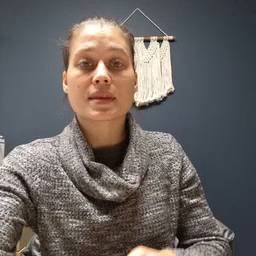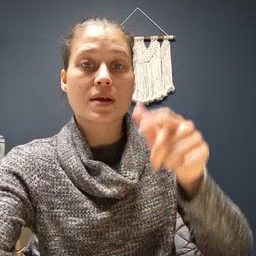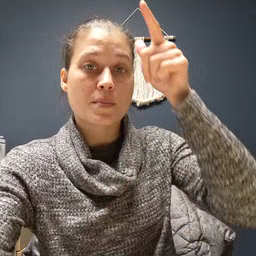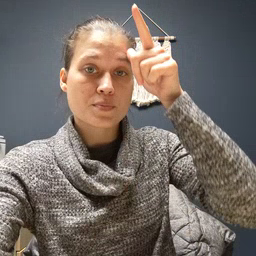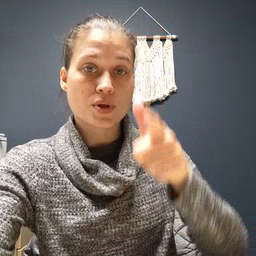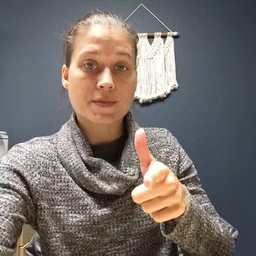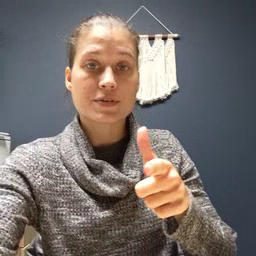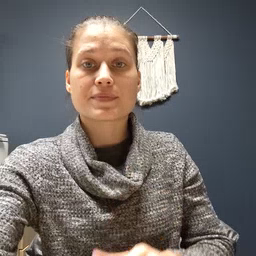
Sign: brother